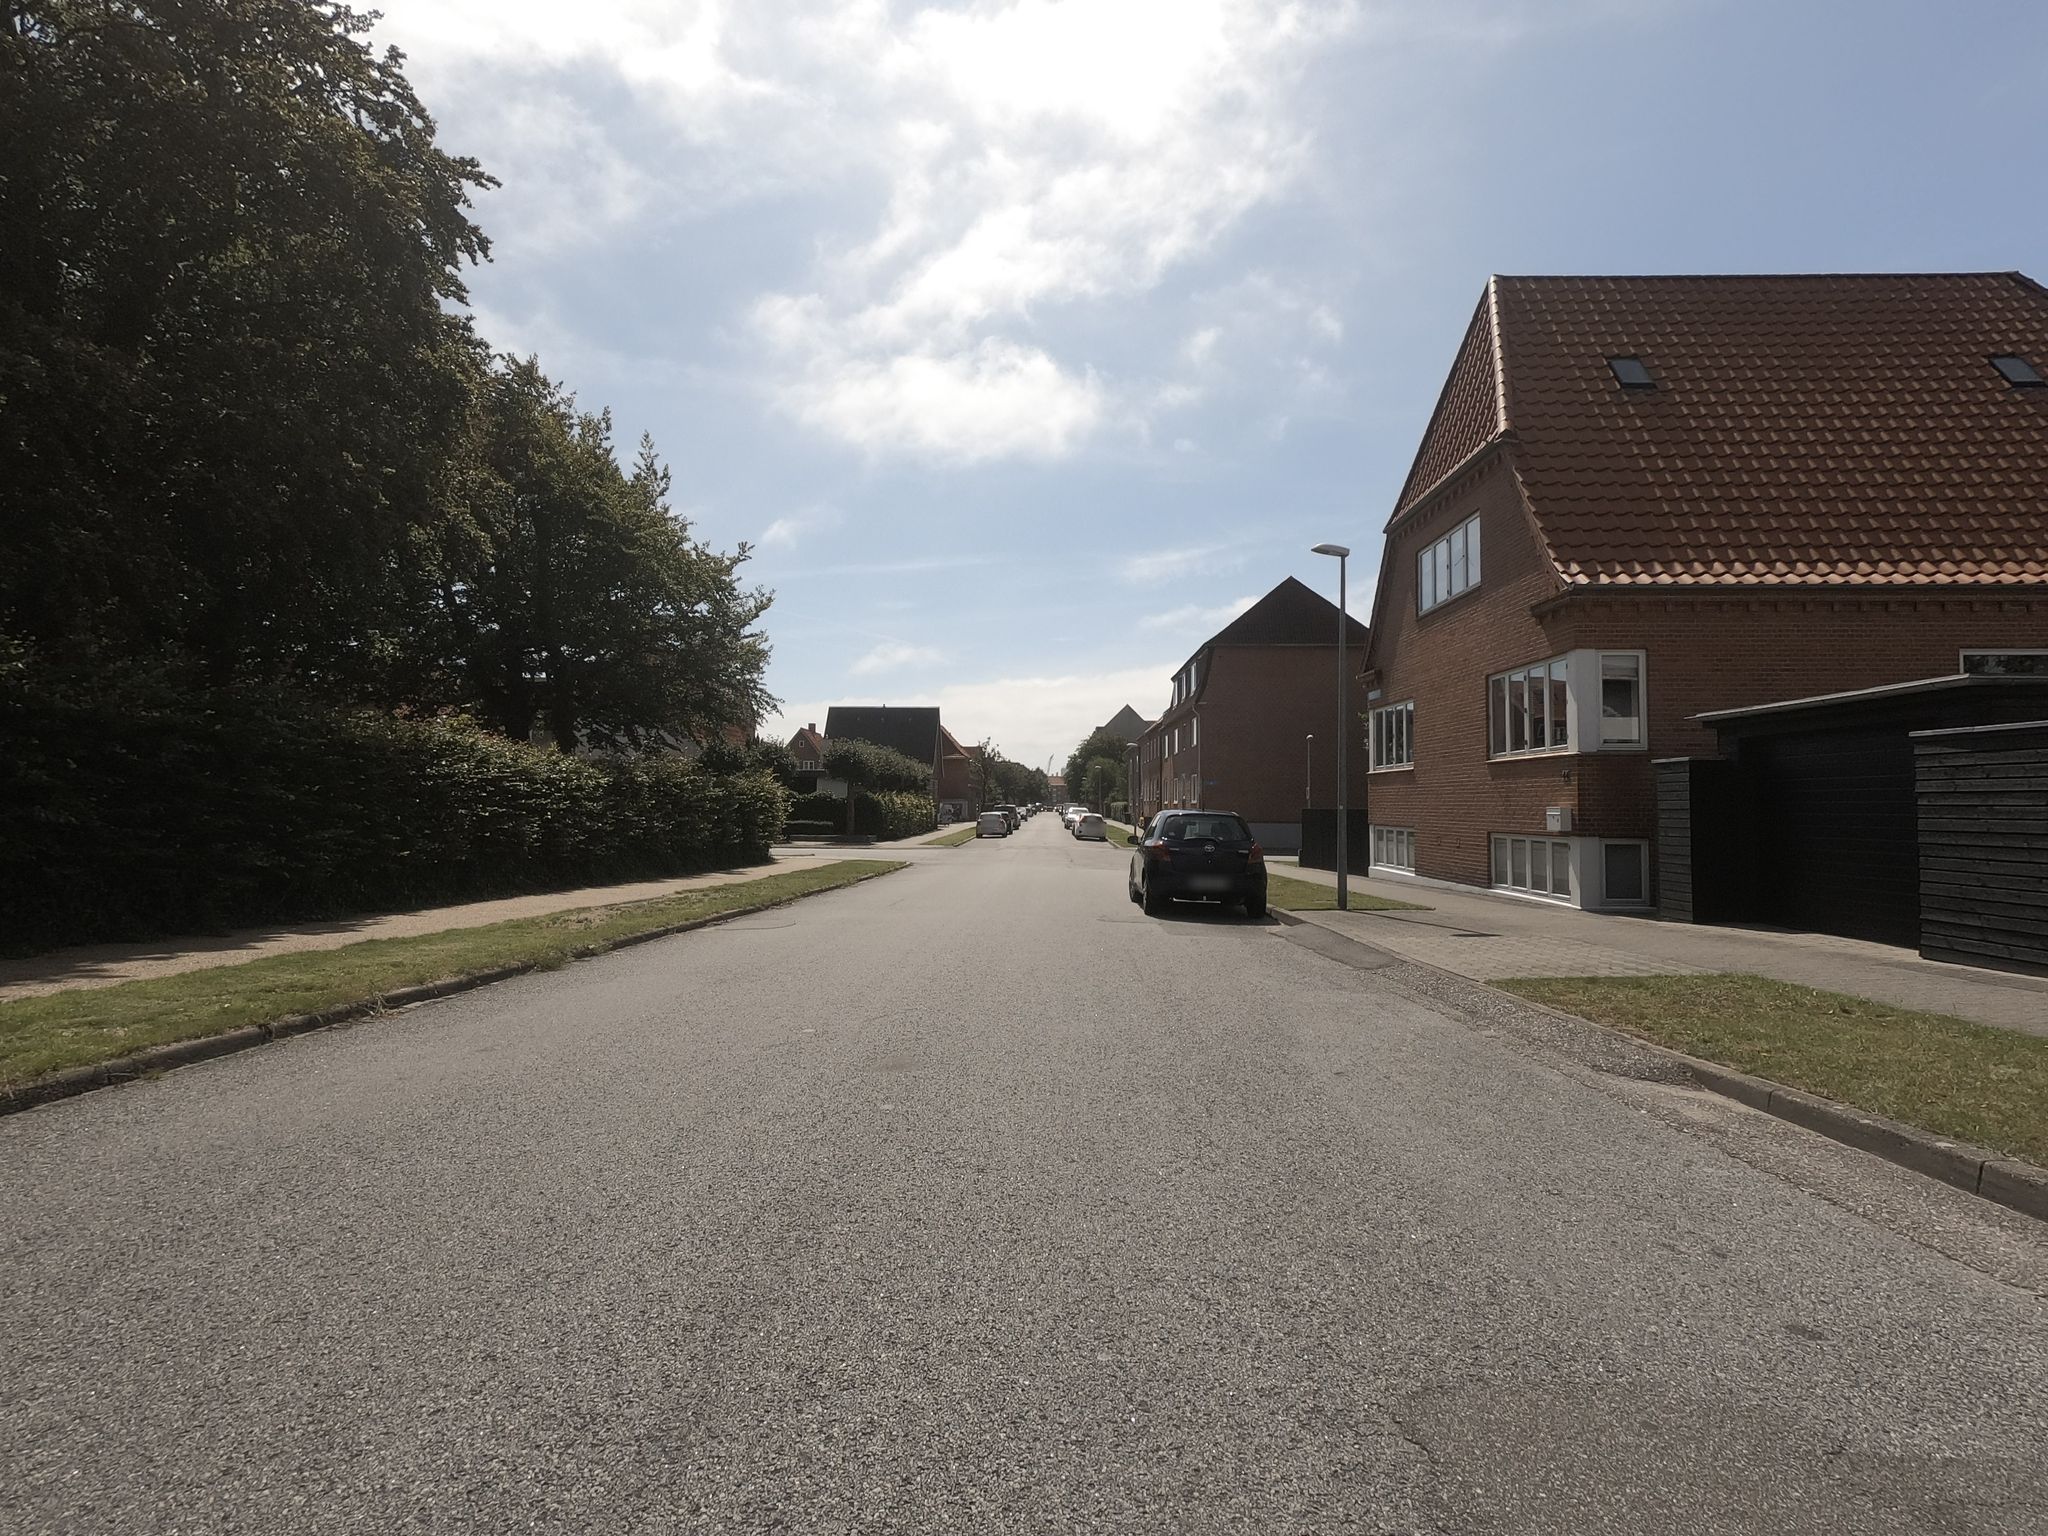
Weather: clear
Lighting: day
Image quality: good
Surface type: walking surface
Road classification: residential
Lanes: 2
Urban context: dense urban cluster
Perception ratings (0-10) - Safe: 7.73, Lively: 5.61, Beautiful: 8.23, Boring: 5.18, Depressing: 2.4, Wealthy: 4.01